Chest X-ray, PA view. Patient: 50 years old, sex F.
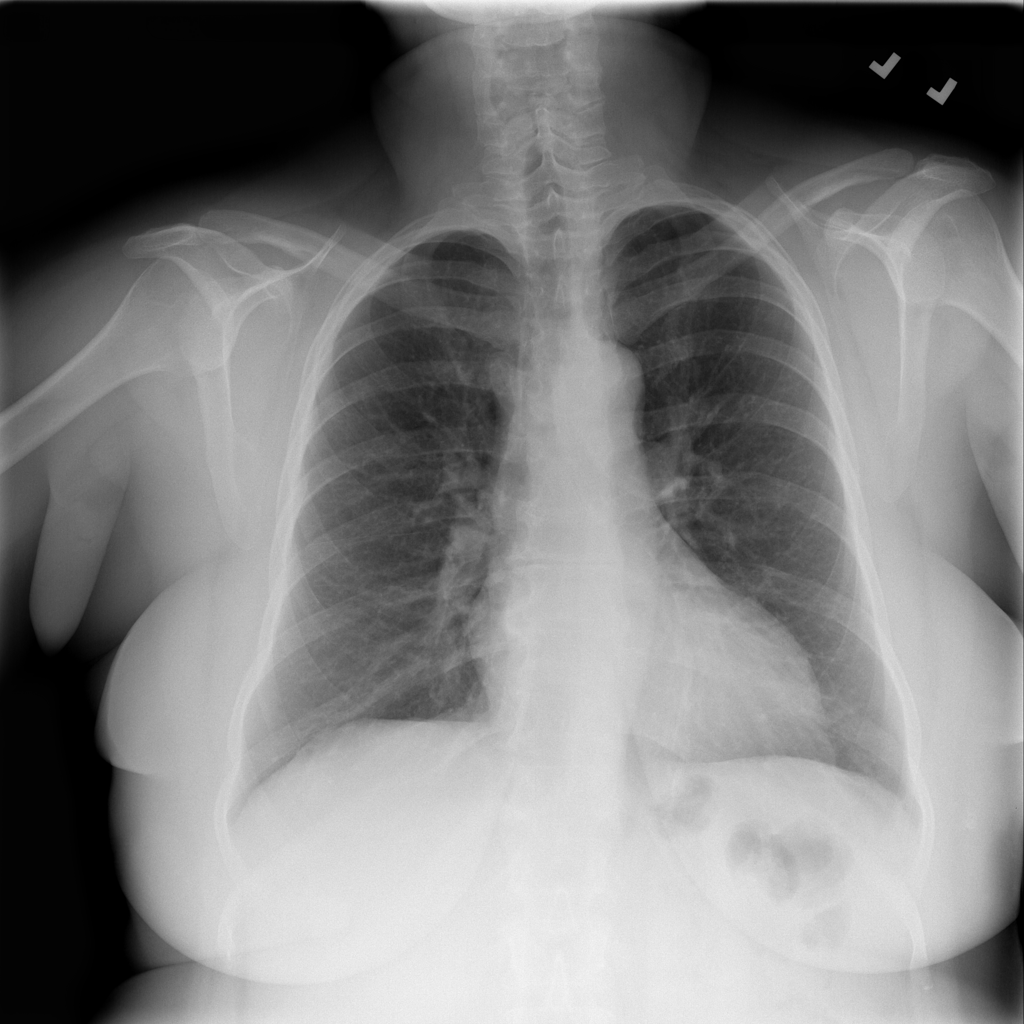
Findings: No Finding